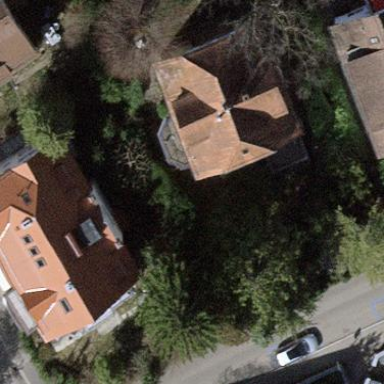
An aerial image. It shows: Building with half-hipped roof.